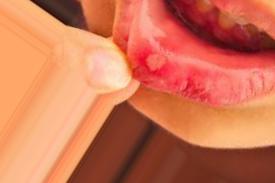
Condition: Mouth Ulcer